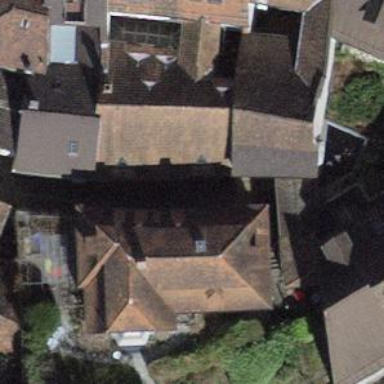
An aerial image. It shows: Building with tiled roof.